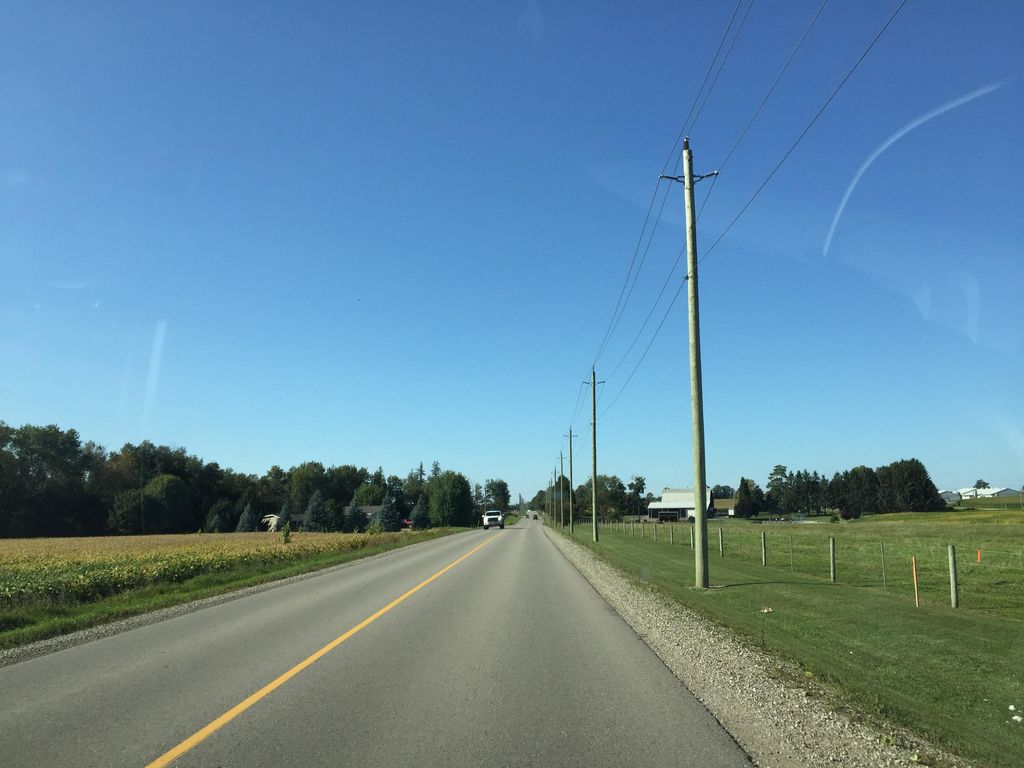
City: kitchener-waterloo